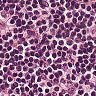
Metastatic tissue present: no